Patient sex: M
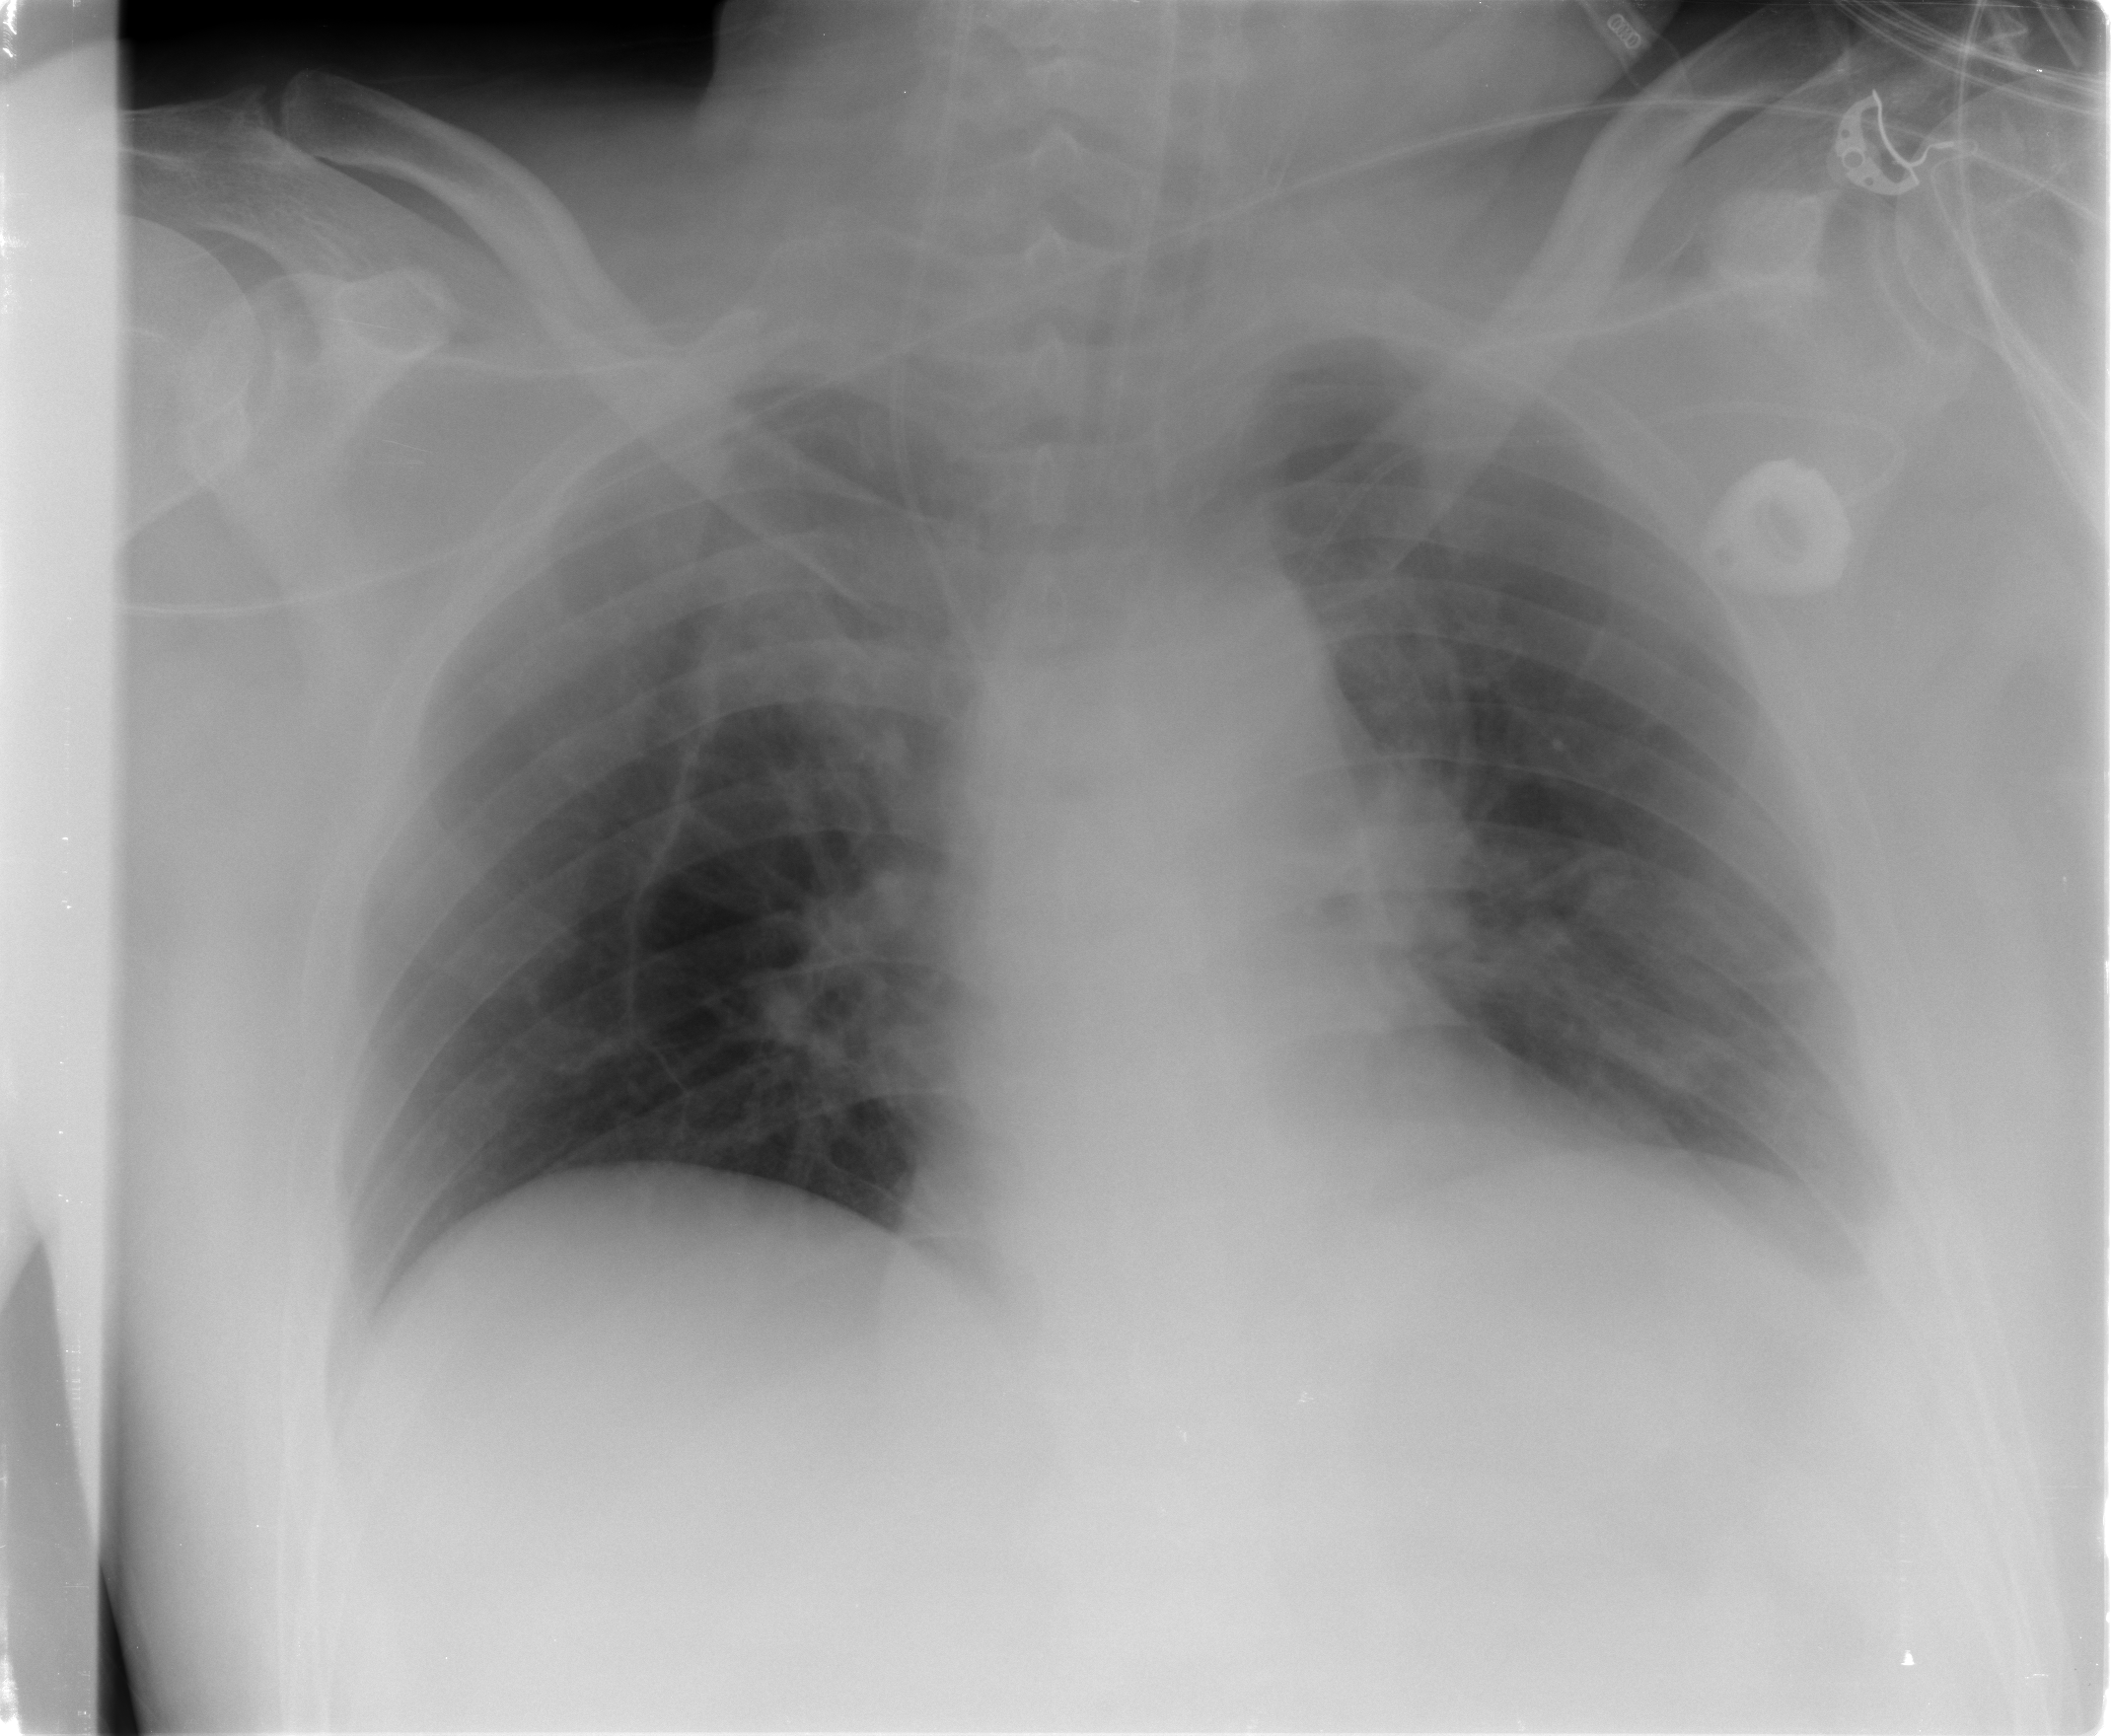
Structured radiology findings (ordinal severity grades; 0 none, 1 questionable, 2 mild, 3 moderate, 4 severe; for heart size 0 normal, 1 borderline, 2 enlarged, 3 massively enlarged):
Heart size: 0
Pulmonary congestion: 0
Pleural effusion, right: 0
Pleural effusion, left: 1
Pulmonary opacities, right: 2
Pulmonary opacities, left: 2
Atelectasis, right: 2
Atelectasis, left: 1